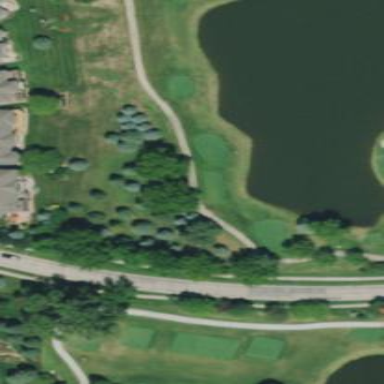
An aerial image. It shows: Natural water feature designated as golf water hazard.